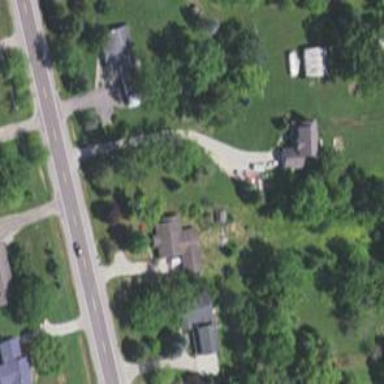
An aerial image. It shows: Driveway leading to service road.